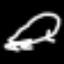
Label: frog